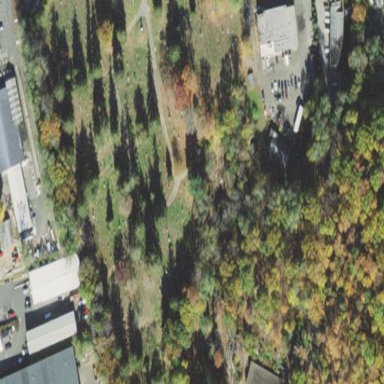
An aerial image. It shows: Cemetery.